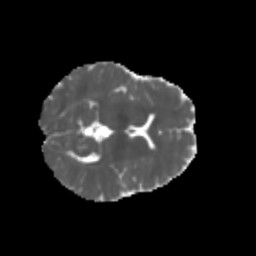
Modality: MD
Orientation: axial
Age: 6
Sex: male
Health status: healthy